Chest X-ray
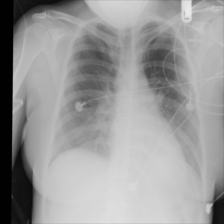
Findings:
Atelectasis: negative
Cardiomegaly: negative
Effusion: negative
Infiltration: negative
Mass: negative
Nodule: negative
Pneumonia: negative
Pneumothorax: negative
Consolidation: negative
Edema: negative
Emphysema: negative
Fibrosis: negative
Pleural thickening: negative
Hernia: negative